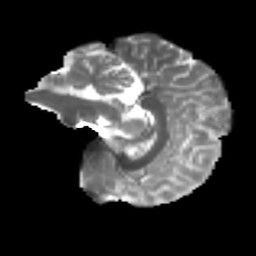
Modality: T2w
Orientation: sagittal
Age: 28
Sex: female
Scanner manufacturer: ge
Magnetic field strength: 3 T
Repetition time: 7.8 s
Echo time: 0.0606 s